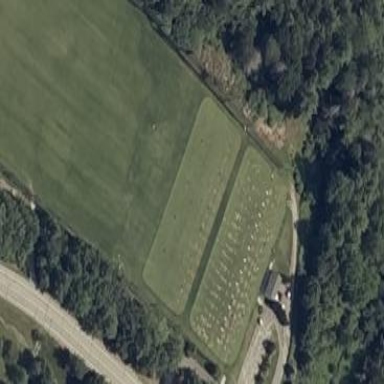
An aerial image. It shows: Grass area designated as golf tee.